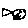
Label: fish